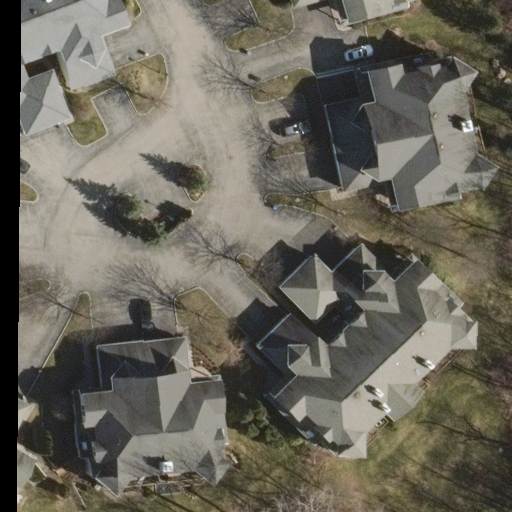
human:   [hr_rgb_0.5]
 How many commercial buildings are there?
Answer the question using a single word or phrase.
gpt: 0

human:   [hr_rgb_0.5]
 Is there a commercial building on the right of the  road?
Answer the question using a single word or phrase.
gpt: no

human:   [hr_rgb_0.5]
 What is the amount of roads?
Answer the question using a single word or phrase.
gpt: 1

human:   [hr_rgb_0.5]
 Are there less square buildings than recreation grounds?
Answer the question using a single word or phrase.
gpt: no

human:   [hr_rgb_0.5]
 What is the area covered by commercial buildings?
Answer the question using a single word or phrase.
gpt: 0m2

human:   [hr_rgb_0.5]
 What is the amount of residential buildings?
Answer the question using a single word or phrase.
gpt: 6

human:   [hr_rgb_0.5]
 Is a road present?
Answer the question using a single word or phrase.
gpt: yes

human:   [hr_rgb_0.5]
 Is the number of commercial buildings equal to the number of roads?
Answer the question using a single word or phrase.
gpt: no

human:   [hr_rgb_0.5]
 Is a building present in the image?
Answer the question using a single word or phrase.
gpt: yes

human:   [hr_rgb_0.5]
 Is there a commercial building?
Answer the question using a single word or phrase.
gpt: no

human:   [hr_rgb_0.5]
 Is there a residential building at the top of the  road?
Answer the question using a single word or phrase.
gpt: yes

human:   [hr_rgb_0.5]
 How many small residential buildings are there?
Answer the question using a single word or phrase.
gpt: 2

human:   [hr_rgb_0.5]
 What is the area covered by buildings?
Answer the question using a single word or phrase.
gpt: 2928m2

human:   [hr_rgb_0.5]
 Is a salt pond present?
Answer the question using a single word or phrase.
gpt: no

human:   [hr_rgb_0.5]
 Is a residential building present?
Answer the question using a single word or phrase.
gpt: yes

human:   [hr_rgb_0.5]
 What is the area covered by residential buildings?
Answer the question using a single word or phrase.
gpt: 2928m2

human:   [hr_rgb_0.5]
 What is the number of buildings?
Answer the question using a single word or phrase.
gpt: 6

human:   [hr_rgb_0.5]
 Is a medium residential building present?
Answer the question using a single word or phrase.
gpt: yes

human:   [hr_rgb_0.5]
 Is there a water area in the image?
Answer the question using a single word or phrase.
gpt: no

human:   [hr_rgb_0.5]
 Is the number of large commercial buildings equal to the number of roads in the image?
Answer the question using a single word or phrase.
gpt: no

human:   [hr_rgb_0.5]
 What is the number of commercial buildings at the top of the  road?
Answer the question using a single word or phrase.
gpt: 0

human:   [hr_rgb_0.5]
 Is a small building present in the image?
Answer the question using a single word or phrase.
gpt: yes

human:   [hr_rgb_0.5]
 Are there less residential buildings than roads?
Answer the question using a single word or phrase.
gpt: no

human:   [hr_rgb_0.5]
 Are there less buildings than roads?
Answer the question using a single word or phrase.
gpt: no

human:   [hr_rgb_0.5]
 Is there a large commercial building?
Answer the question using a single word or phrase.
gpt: no

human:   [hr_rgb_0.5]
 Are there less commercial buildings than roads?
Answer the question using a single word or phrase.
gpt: yes

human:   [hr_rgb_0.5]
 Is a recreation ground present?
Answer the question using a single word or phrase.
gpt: no

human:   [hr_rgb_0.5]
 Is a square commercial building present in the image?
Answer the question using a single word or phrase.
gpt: no

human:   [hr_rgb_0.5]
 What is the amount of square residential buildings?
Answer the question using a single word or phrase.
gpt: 0

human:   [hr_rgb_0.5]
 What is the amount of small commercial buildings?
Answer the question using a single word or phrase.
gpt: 0

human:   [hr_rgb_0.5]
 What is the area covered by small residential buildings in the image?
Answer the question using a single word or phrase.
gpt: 99m2

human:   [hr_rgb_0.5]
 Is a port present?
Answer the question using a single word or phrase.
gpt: no

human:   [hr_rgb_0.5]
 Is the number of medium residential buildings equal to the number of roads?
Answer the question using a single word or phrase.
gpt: yes

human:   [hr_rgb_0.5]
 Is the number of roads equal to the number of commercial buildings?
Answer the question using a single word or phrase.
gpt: no

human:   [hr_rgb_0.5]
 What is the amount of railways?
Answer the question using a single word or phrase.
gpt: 0

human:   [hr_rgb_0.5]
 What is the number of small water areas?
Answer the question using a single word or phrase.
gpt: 0

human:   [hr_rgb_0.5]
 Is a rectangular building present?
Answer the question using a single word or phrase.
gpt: no

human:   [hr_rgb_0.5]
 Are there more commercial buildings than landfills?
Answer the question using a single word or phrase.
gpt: no

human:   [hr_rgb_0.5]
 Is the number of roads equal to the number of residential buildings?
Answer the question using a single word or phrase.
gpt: no

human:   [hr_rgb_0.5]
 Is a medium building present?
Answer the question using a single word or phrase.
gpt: yes

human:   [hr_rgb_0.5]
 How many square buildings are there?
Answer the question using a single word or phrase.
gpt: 0

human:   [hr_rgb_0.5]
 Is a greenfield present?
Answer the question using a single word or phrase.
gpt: no

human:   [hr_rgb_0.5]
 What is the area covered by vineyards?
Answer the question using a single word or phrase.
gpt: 0m2

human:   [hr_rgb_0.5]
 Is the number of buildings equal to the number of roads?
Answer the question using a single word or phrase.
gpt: no

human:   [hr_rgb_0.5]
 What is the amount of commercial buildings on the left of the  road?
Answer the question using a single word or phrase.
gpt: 0

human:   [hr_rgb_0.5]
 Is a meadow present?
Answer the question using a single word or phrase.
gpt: no

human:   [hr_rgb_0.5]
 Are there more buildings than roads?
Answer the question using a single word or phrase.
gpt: yes

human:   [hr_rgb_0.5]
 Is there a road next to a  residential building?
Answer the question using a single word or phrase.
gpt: yes

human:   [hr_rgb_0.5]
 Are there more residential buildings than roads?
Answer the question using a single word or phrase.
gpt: yes

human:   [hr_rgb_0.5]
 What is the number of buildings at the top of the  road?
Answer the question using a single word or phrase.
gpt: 2

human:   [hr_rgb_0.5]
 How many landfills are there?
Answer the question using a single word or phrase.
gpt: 0

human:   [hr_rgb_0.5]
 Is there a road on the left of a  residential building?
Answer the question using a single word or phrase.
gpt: yes

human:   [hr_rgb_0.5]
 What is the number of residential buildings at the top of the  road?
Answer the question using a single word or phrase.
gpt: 2

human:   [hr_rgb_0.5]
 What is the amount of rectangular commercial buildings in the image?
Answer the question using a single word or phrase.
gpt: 0

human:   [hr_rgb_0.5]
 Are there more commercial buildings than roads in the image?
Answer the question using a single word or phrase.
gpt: no

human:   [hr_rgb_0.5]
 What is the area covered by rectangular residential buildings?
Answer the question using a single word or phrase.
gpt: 0m2

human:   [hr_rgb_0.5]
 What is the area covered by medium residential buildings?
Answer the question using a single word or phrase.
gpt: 416m2

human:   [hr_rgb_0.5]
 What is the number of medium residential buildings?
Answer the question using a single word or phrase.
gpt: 1

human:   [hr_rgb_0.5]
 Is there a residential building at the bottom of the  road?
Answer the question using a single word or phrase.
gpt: yes

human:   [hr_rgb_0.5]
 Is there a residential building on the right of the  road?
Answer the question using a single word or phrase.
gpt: yes

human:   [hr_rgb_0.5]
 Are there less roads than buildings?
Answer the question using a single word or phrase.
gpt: yes

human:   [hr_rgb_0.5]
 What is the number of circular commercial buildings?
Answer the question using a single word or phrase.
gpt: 0

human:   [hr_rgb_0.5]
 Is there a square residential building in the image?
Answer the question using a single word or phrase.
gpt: no

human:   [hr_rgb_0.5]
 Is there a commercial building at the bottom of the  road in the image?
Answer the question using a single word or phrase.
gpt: no